Question: How does one determine whether one or more points lie within an area whose boundary is given? For instance, in the following figure, three blue points lie within the area bounded in red, two red points lie within the area bounded in blue, and there are three points - two blue and one red - which do not lie within either of the indicated areas.

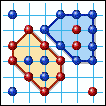
Answer: look <URL>
It's C, but code/algorithm can be converted to C# with ease.